Question: I am making a screen for a program schedule for two days. I've got a ViewController with the following layout:
> NavigationBar - SearchBar - Segmented control - TableView.
In a separate file 'UITableViewCell' I draw a custom cell. The main logic in my VC:
'''
struct Schedule {
var time: String
var title: String
}
struct SectionForDay {
let sectionTitle: String
var dayProgram: [Schedule]
}
class ProgramViewController: UIViewController {
var tableView = UITableView()
let identifier = "Cell"
var dayOne = [
Schedule(time: "10:00 - 11:00", title: "DayOne SessionOne"),
Schedule(time: "11:00 - 12:00", title: "DayOne SessionTwo")
]
var dayTwo = [
Schedule(time: "22:00 - 23:00", title: "DayTwo SessionThree"),
Schedule(time: "24:00 - 01:00", title: "DayTwo SessionFour")
]
var sections = [SectionForDay]()
let segmentedControl: UISegmentedControl = {
let sc = UISegmentedControl(items: ["All", "Day 1", "Day 2"])
sc.selectedSegmentIndex = 0
sc.addTarget(self, action: #selector(handleSegmentedChange), for: .valueChanged)
return sc
}()
@objc func handleSegmentedChange() {
switch segmentedControl.selectedSegmentIndex {
case 0:
dayToDisplay = dayOne + dayTwo
case 1:
dayToDisplay = dayOne
default:
dayToDisplay = dayTwo
}
tableView.reloadData()
}
lazy var dayToDisplay = dayOne + dayTwo
override func viewDidLoad() {
super.viewDidLoad()
tableView.delegate = self
tableView.dataSource = self
tableView.register(ProgramCell.self, forCellReuseIdentifier: identifier)
sections = [
SectionForDay(sectionTitle: "Day 1", dayProgram: dayOne),
SectionForDay(sectionTitle: "Day 2", dayProgram: dayTwo)
]
}
extension ProgramViewController: UITableViewDelegate, UITableViewDataSource {
func numberOfSections(in tableView: UITableView) -> Int {
return self.sections.count
}
func tableView(_ tableView: UITableView, titleForHeaderInSection section: Int) -> String? {
return self.sections[section].sectionTitle
}
func tableView(_ tableView: UITableView, numberOfRowsInSection section: Int) -> Int {
let items = self.sections[section].dayProgram
return items.count
}
func tableView(_ tableView: UITableView, cellForRowAt indexPath: IndexPath) -> UITableViewCell {
let cell = tableView.dequeueReusableCell(withIdentifier: identifier, for: indexPath) as! ProgramCell
let items = self.sections[indexPath.section].dayProgram
let currentDay = items[indexPath.row]
cell.dateLabel.text = currentDay.time
cell.titleLabel.text = currentDay.title
return cell
}
}
'''
I tried several methods, but still can't make the segmented control switch the way, so that in All it shows both two days with their section headers, Day 1 - only day one program with its section header, Day 2 - only day two program with its section header. Can anybody give me a hint of what to do? Maybe I should change the whole model?
Image:

When I toggle the segmented control between 3 items it always shows two days.
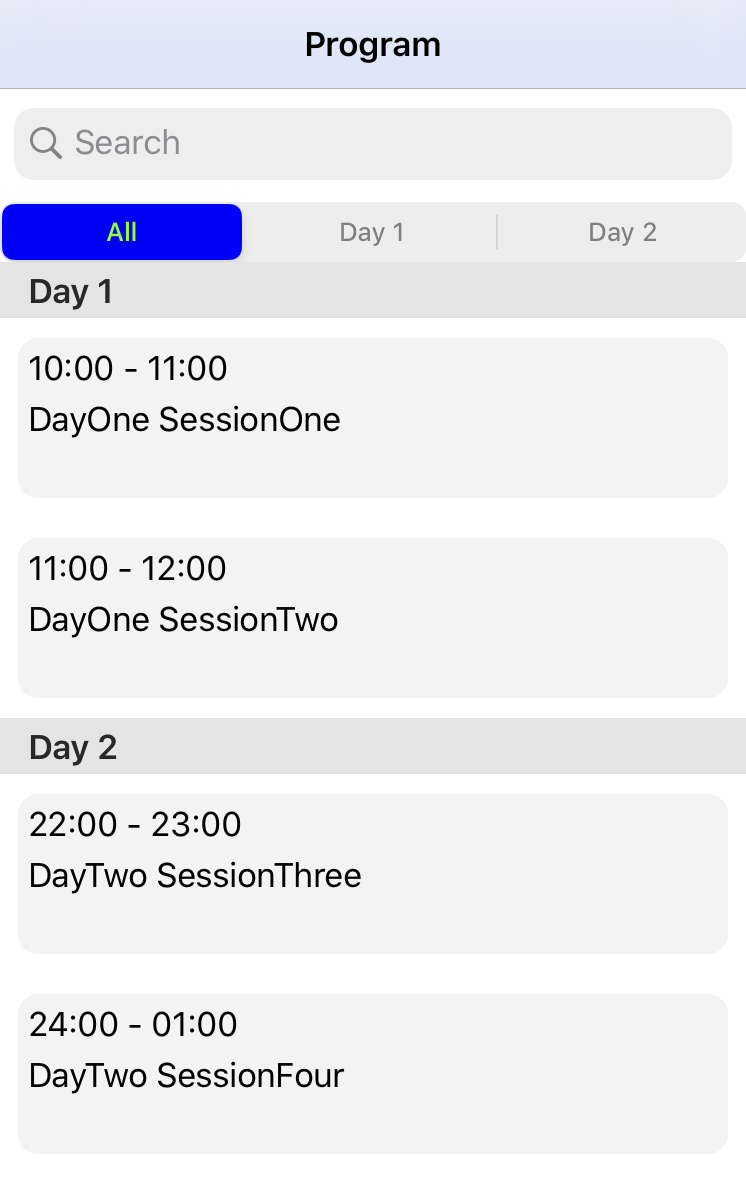
Answer: You need to update your 'sections' array when the segmented control value changes.
'''
@objc func handleSegmentedChange() {
switch segmentedControl.selectedSegmentIndex {
case 0:
sections = [
SectionForDay(sectionTitle: "Day 1", dayProgram: dayOne),
SectionForDay(sectionTitle: "Day 2", dayProgram: dayTwo),
]
case 1:
sections = [
SectionForDay(sectionTitle: "Day 1", dayProgram: dayOne),
]
default:
sections = [
SectionForDay(sectionTitle: "Day 2", dayProgram: dayTwo),
]
}
tableView.reloadData()
}
'''